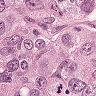
Metastatic tissue present: yes